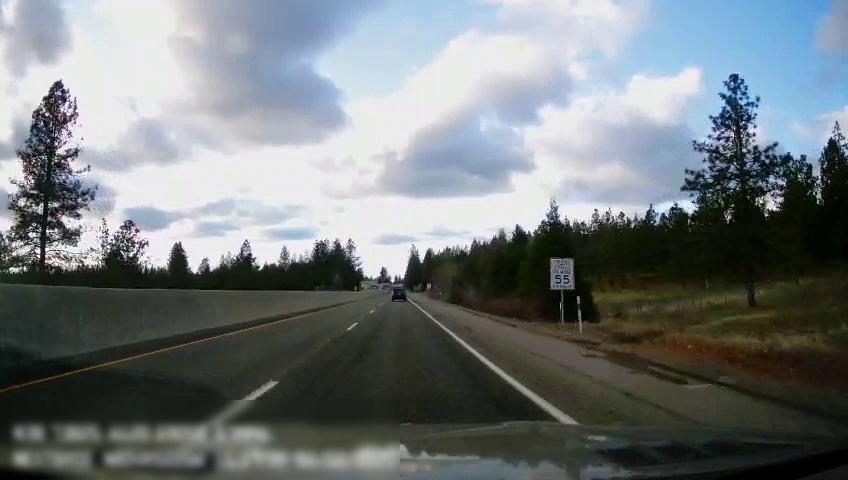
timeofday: Day
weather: Cloudy
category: Drivable Space
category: Vehicles | SUV
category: Lanes | Alternate Lane
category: Lanes | Current Lane
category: Lanes | Current Lane